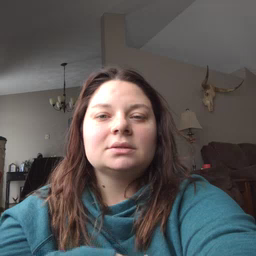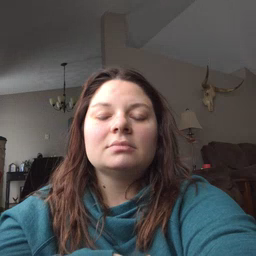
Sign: puzzle